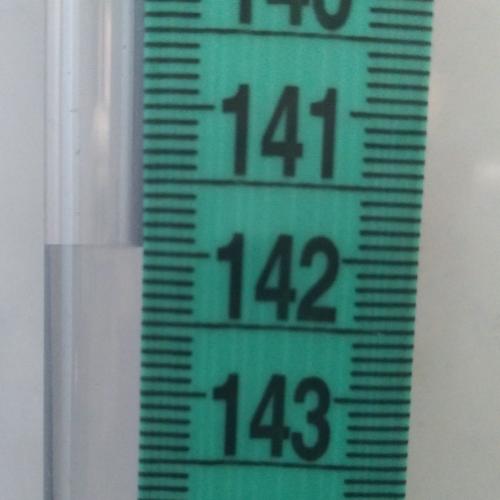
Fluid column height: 142.0 cm